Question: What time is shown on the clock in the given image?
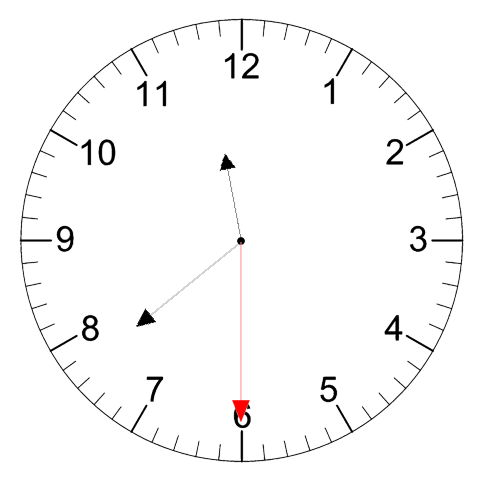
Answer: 11:38:30